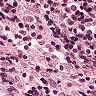
Metastatic tissue present: no